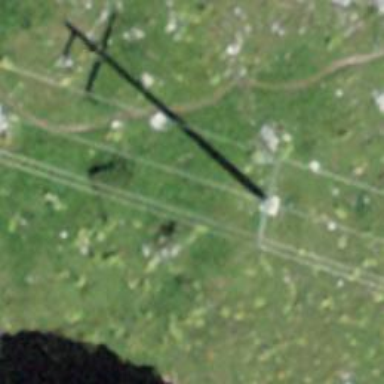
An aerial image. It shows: Power line with three cables.